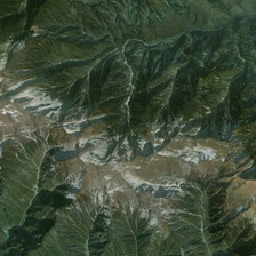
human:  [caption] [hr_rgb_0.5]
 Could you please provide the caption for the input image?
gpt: Some parts of the mountain are covered with snow.

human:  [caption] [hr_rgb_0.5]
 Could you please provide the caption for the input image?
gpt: Some parts of the mountain are covered in snow.

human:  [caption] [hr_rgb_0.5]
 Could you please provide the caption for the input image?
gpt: here lies a bald valley between this two huge mountain .

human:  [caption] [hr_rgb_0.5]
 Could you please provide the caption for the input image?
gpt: The part of the mountain is covered with snow.

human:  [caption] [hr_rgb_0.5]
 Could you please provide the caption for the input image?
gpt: Some mountains are covered with snow.